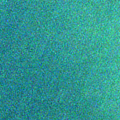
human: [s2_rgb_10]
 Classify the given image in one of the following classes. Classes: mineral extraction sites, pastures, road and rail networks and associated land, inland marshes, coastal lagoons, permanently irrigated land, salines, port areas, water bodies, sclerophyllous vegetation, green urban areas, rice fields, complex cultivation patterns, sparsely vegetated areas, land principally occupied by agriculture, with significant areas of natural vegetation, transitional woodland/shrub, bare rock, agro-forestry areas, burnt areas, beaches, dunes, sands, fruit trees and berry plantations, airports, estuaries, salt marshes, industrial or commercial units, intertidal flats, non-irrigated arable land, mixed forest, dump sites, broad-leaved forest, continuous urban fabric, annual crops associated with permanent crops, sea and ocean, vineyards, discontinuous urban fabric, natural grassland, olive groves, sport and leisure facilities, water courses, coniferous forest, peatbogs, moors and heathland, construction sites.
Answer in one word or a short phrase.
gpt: sea and ocean